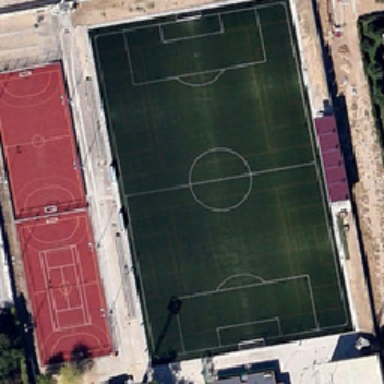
Two red tennis courts next .